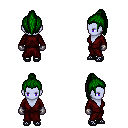
a pixel art fantasy rpg character, female body template, dark elf, purple skin, red robe, gold greaves, green long topknot hairstyle, metal gloves, ghillies, four views (front, back, left, right), 2x2 character sprite sheet, small pixel art, hard edges, no anti-aliasing